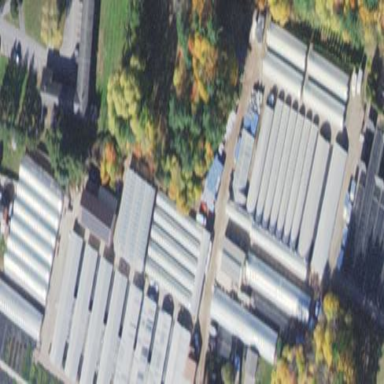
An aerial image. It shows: Greenhouse used for horticulture.